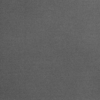
Label: dusty